Field crop: tomato
Growth stage: 2
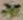
Species: solanum